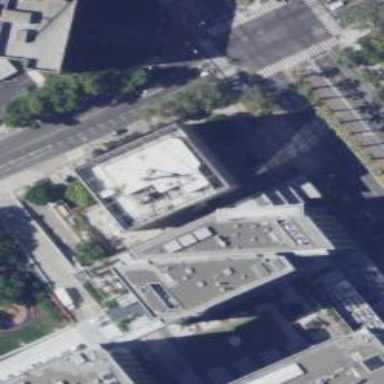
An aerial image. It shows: Office building with tan exterior.